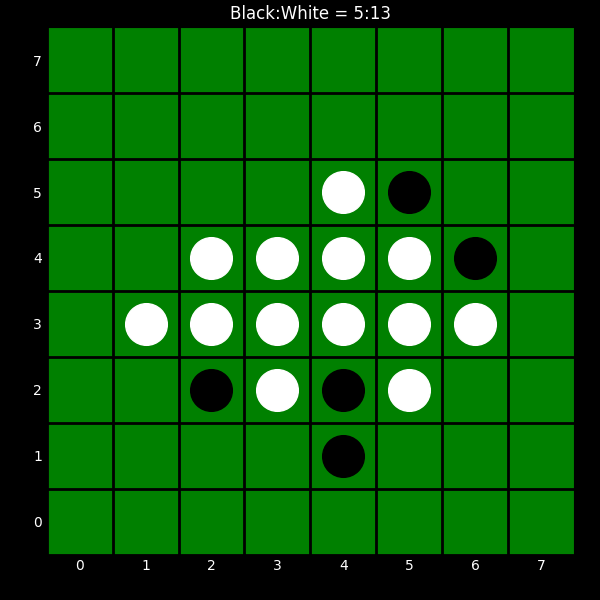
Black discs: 5
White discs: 13